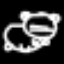
Label: frog